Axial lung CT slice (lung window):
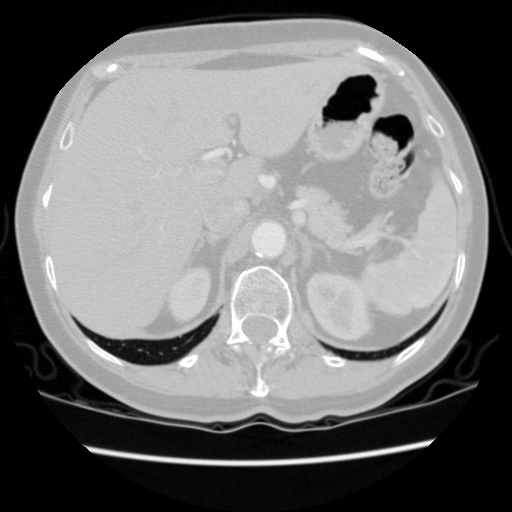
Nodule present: no